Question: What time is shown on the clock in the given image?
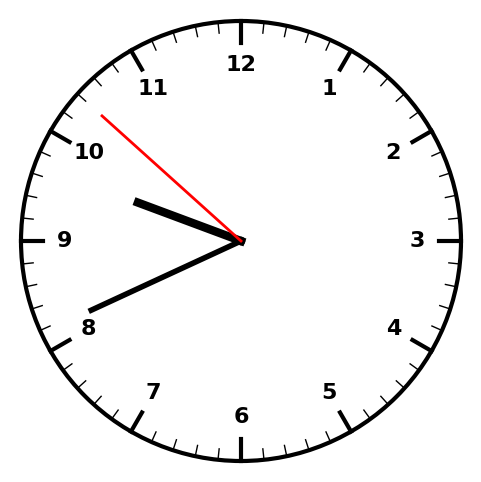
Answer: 09:40:52